Field crop: maize
Growth stage: 2
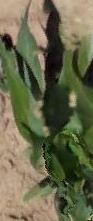
Species: maize